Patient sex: M
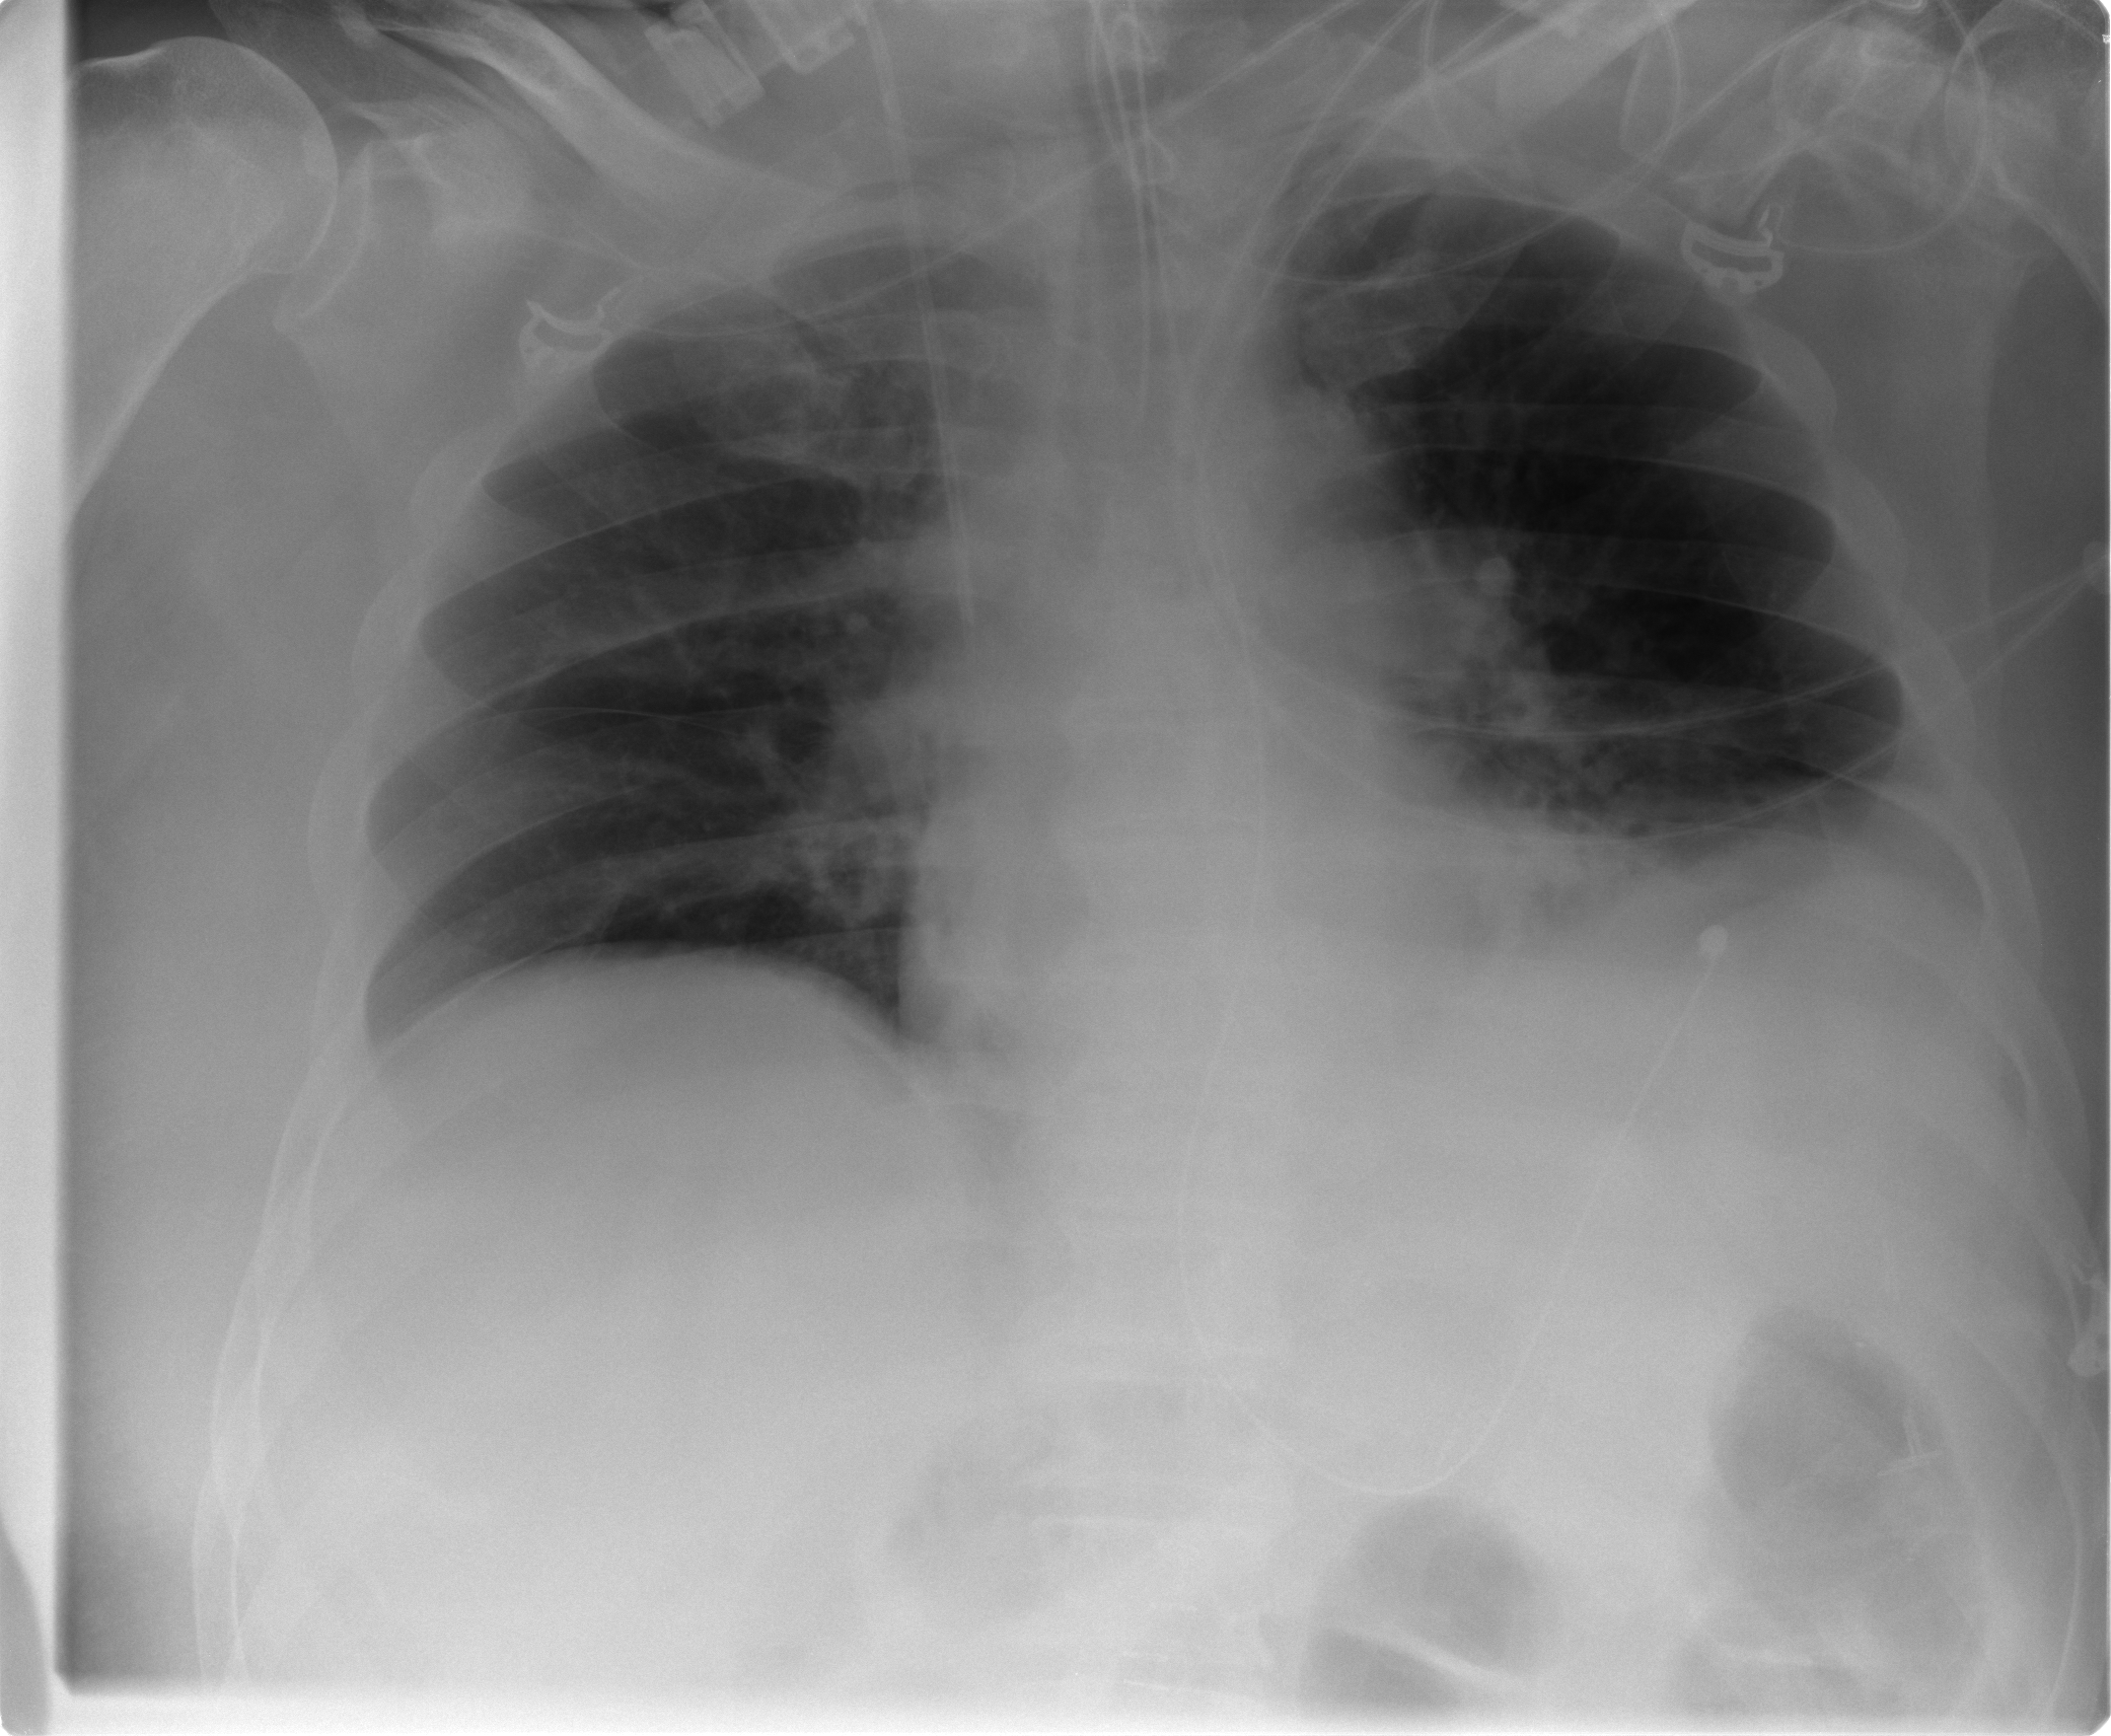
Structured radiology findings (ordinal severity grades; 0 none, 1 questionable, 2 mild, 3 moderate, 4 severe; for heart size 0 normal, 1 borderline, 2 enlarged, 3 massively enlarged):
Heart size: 0
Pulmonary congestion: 0
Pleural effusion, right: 0
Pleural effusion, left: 2
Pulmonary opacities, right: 0
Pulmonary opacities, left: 0
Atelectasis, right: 0
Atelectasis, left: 2